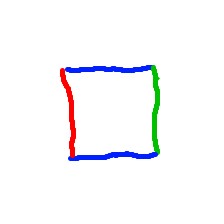
Shape: square